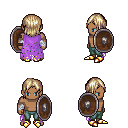
a pixel art fantasy rpg character, male body template, human, dark skin, maroon tattered cape, teal pants, white blonde long bangs hairstyle, white cloth bandages, gold boots, shield, four views (front, back, left, right), 2x2 character sprite sheet, small pixel art, hard edges, no anti-aliasing